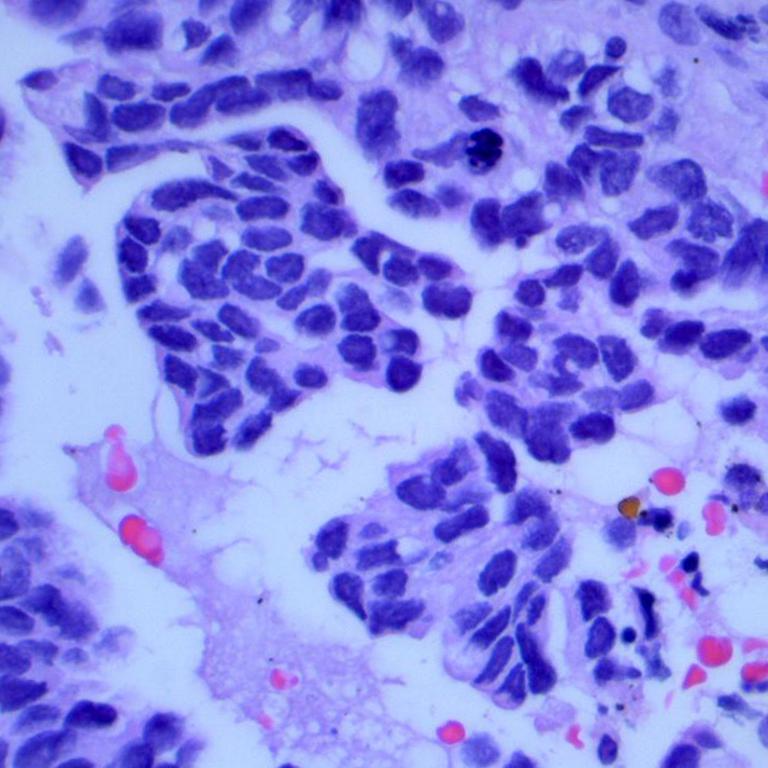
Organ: lung
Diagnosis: adenocarcinomas